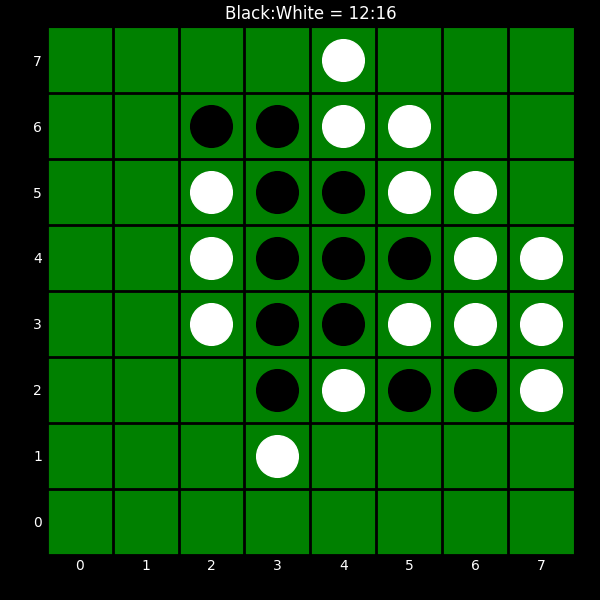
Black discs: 12
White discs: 16